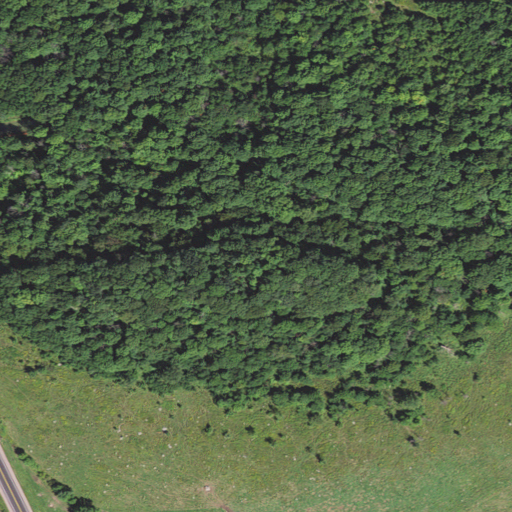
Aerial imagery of mountain in Wisconsin named Christie Mound containing deciduous forest, pasture, cultivated crops, open development, and low intensity development